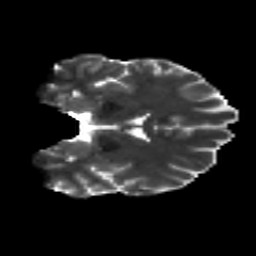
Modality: T2w
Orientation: coronal
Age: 30
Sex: male
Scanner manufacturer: siemens
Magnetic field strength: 3 T
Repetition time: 8.8 s
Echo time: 0.085 s